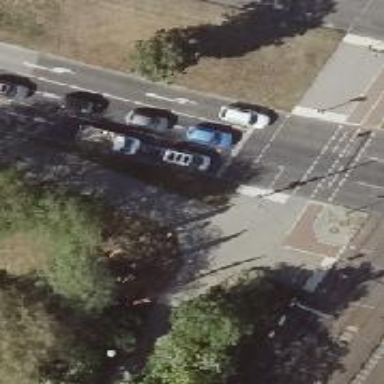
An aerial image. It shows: Road with traffic signals.